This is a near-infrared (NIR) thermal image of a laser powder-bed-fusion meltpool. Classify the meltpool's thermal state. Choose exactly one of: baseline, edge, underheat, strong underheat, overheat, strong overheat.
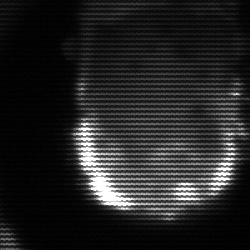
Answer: baseline